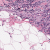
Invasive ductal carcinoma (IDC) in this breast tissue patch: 0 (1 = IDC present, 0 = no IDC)